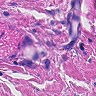
Metastatic tissue present: no